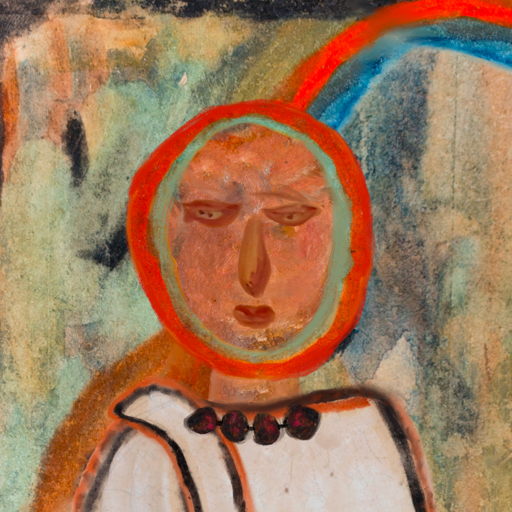
Background: Childish, Head And Neck Front: Boggyland, Face Front: Pious_Lady, Bust: Roy_Bahadur, Hair Front: Sisters, Head Accessory: Blank, Second Necklace: Blank, Necklace: Mosgoul, Baby: Blank